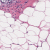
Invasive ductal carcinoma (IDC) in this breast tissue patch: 0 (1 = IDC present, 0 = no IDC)